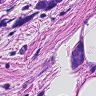
Metastatic tissue present: yes